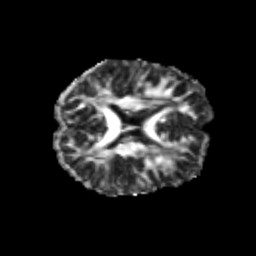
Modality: FA
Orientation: axial
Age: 29
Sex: male
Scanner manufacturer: siemens
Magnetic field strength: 3 T
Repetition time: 3.5 s
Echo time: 0.113 s